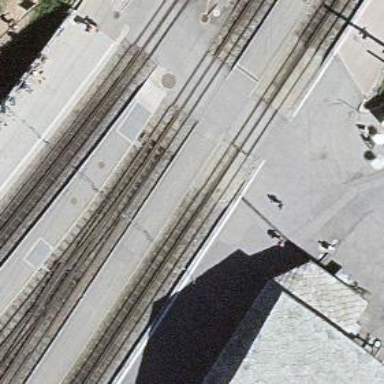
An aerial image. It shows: Single-track electrified railway with contact line.